Question: How to pass the mail id of the calendar that to be synchronized into the create event through email?
I have a spinner that shows the list of accounts to be synchronized as below picture. Now, as usual passing title,description to create event in calendar application, i use following code.
'''
ContentValues values = new ContentValues();
values.put("calendar_id", 1);
values.put("title", title1);
values.put("allDay", 0);
values.put("dtstart", settime);
values.put("dtend", cal.getTimeInMillis()+60*60*1000);
values.put("description", desc1);
values.put("???????", mail_id);
values.put("???????", participant_mail_id);
values.put("visibility", 0);
values.put("hasAlarm", 1);
event = cr.insert(EVENTS_URI, values);
'''
What should i use to pass the key to insert email id and participant id? Any Help is really appreciated. My screen shot goes below.

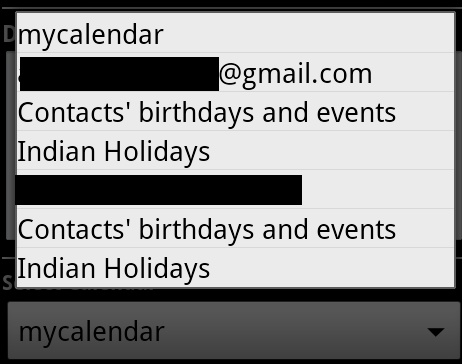
Answer: > How to pass the mail id of the calendar that to be synchronized
The event is linked to a calendar by the "calendar_id". To get the "calendar_id" you should query for all the user's calendars and then search results for name in which you are interested. Here is a tutorial which should help: <URL>
Alternatively, you can create an event and then let the user choose to which Calendar the event should be added: <URL>